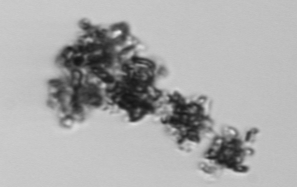
Label: Thalassiosira_TAG_external_detritus